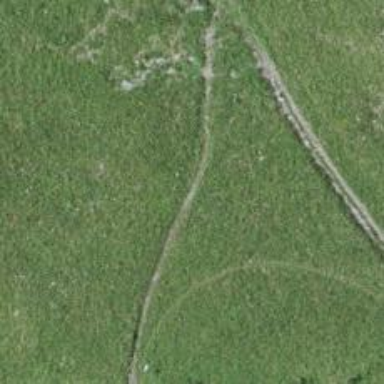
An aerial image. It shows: Path.